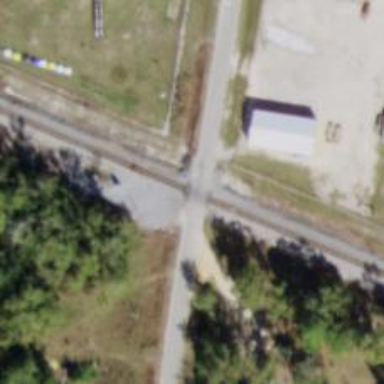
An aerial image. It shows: Level railway crossing with lights and barriers.